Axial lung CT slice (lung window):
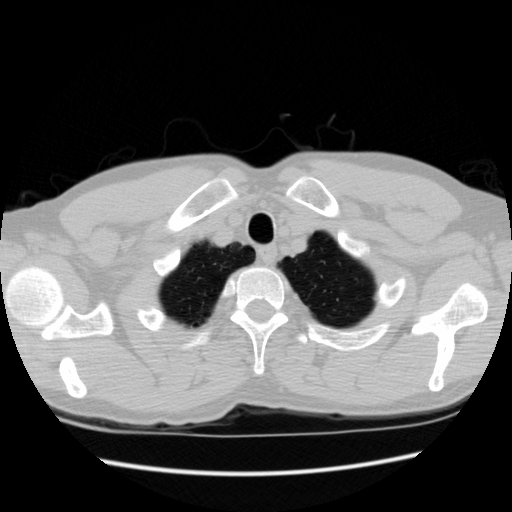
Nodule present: no